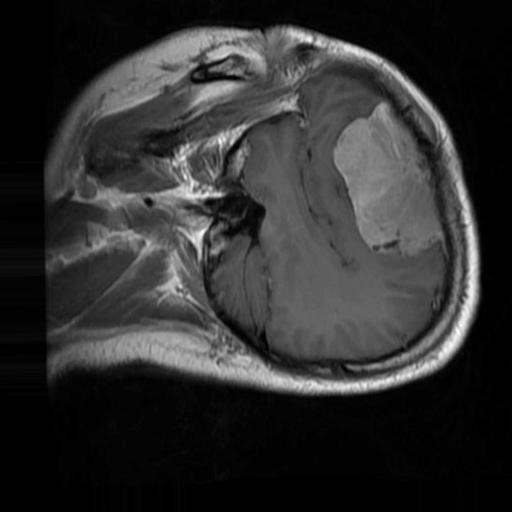
Label: brain_menin